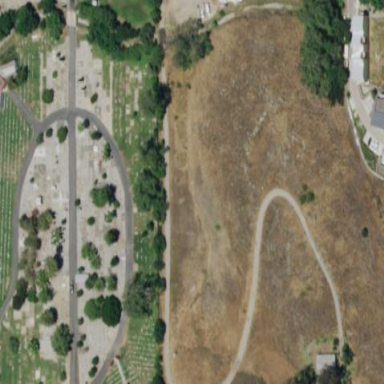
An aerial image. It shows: Cemetery or graveyard.